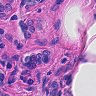
Metastatic tissue present: yes